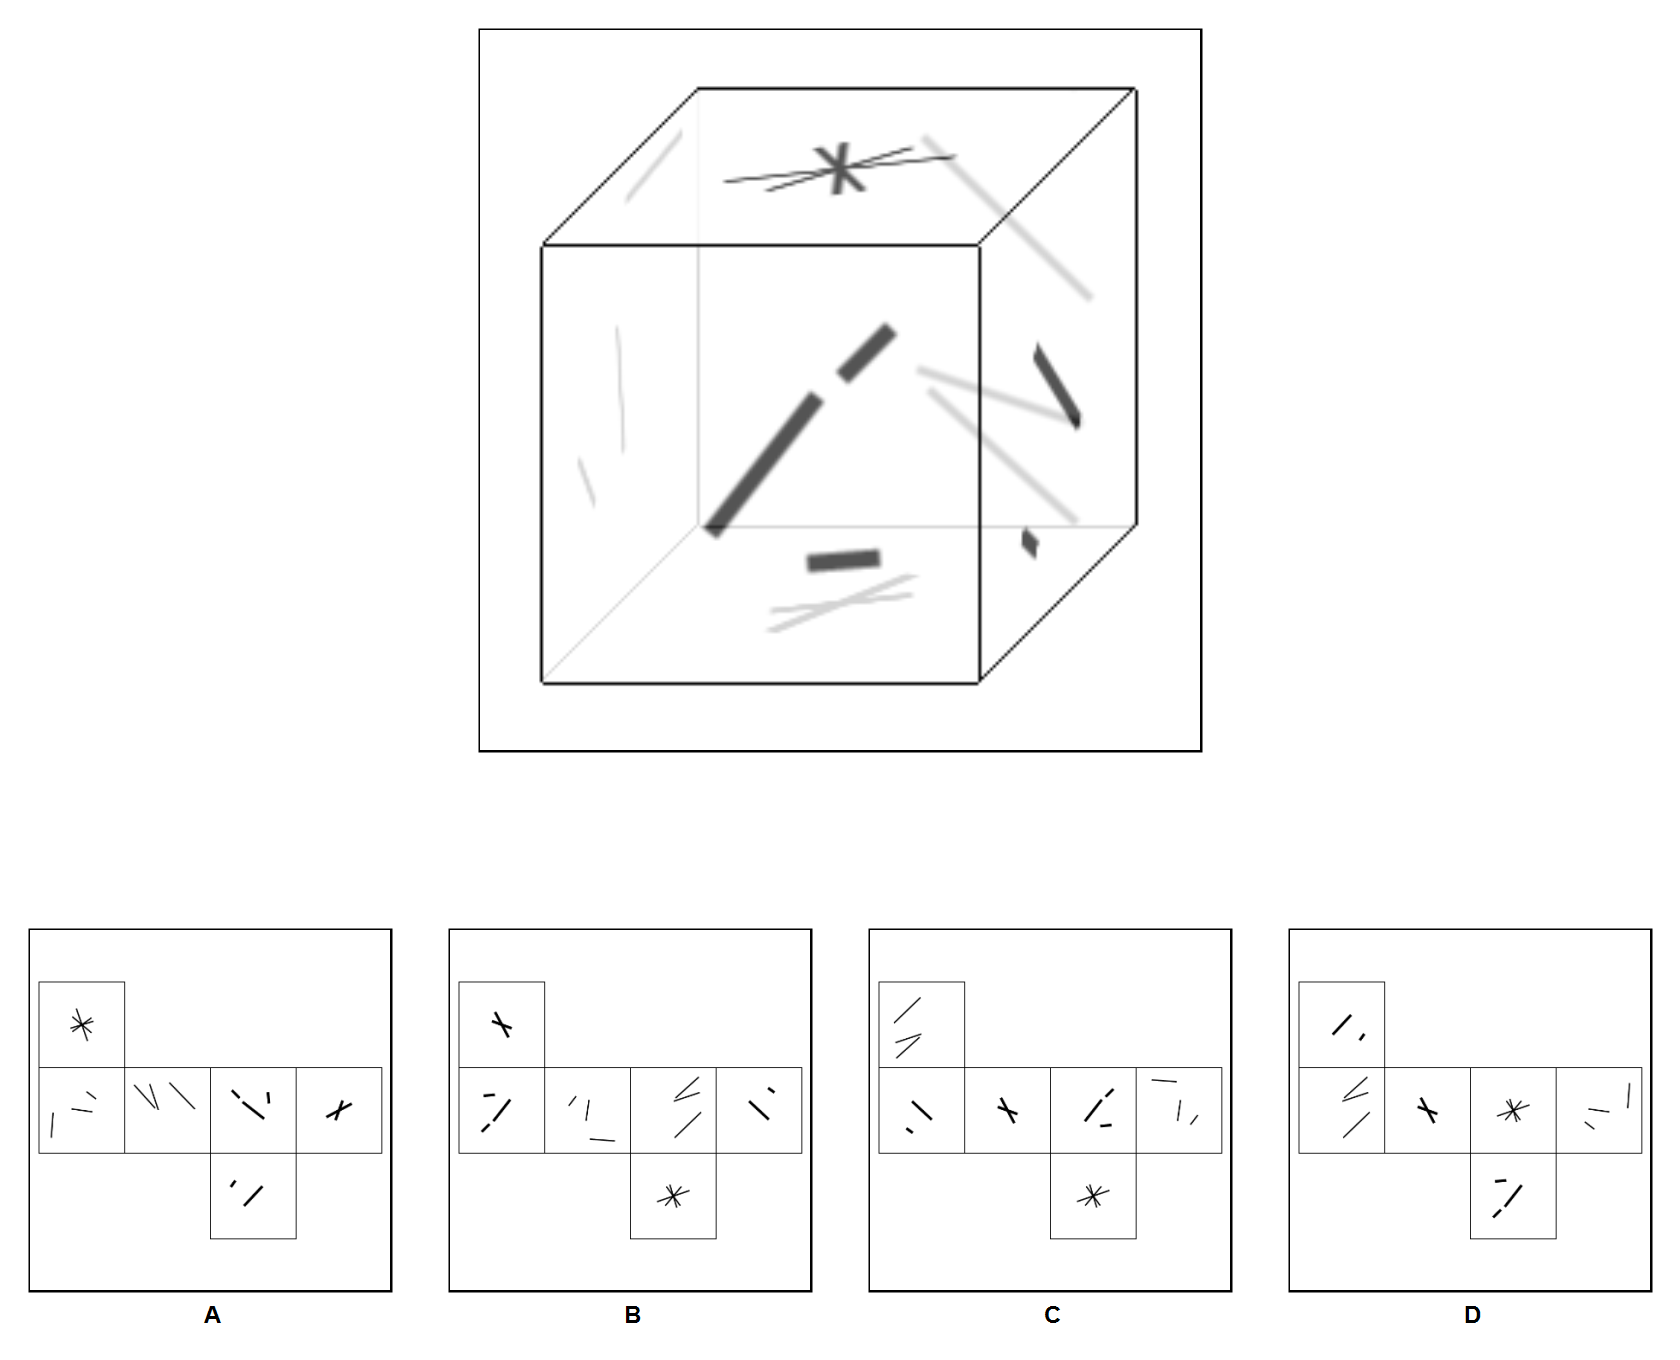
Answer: B